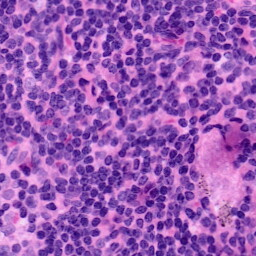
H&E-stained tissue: LymphNode